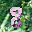
Label: 8